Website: apple
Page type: customer-info-address
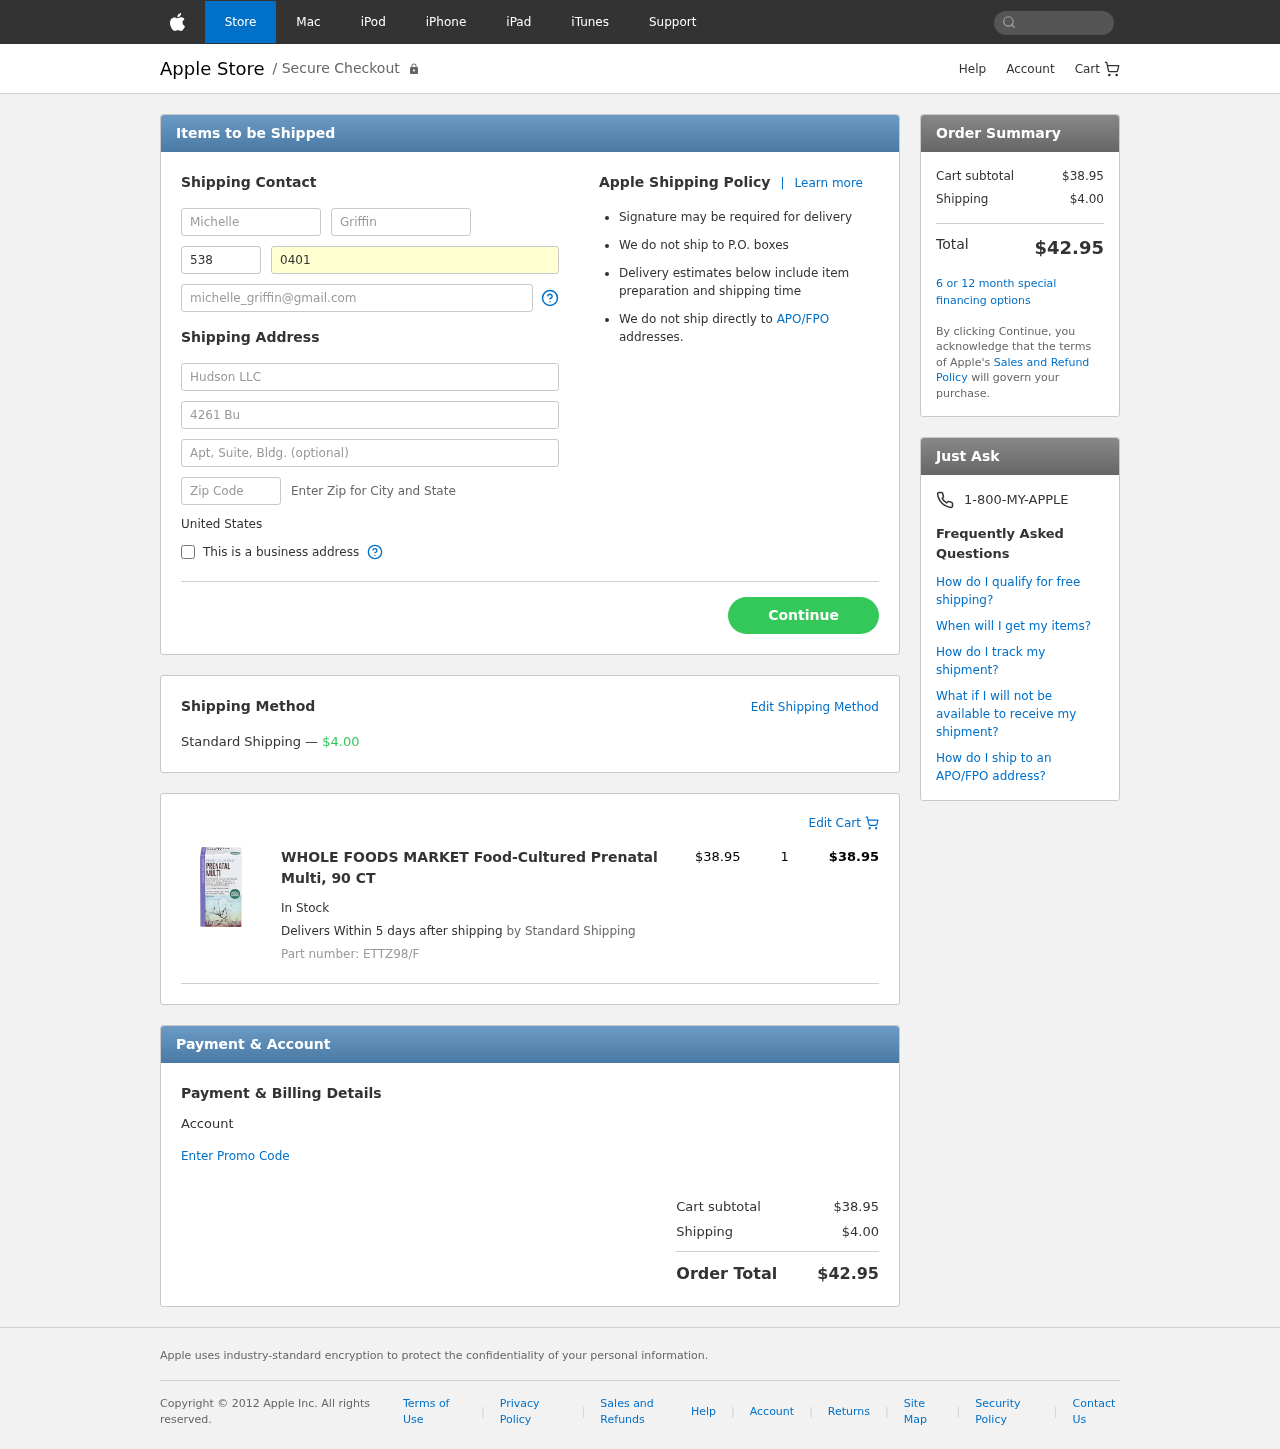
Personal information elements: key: PII_COUNTRY
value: United States
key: PII_FIRSTNAME
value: Michelle
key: PII_LASTNAME
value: Griffin
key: PII_PHONE_AREA
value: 538
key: PII_PHONE_LINE
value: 0401
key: PII_EMAIL
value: michelle_griffin@gmail.com
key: PII_COMPANY
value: Hudson LLC
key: PII_STREET
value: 4261 Burns Shores
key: PII_POSTCODE
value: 92218
Product elements: key: PRODUCT1_NAME
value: WHOLE FOODS MARKET Food-Cultured Prenatal Multi, 90 CT
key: PRODUCT1_PRICE
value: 38.95
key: PRODUCT1_QUANTITY
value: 1
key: PRODUCT1_SKU
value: ETTZ98/F
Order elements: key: ORDER_SHIPPING_COST
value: $4.00
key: ORDER_ITEM_TOTAL
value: $38.95
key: ORDER_SUBTOTAL
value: $38.95
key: ORDER_TOTAL
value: $42.95